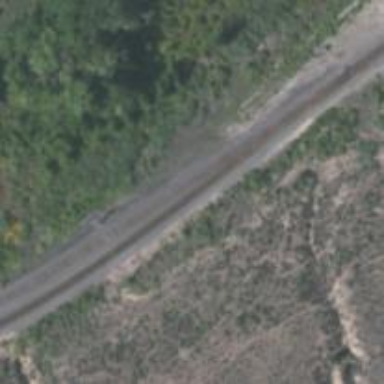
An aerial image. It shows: Railway siding for service.